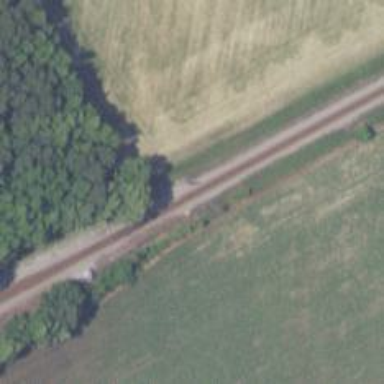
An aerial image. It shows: Railway signal.